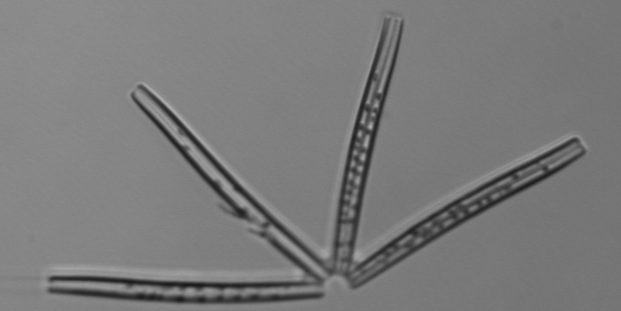
Label: Thalassionema